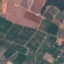
Label: PermanentCrop